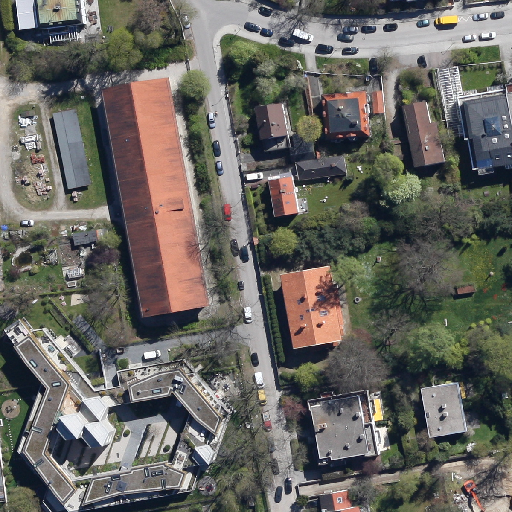
Referring expression: sidewalk along with tree